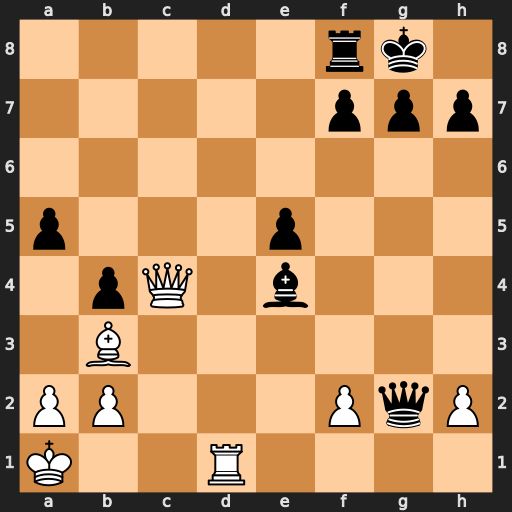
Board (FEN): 5rk1/5ppp/8/p3p3/1pQ1b3/1B6/PP3PqP/K2R4
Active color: w
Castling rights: -
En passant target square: -
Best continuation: Qxf7+ Rxf7 Rd8#